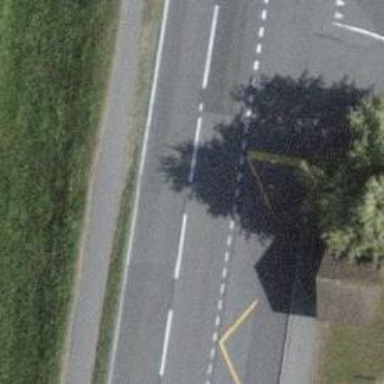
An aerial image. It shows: Bus stop equipped with public transport stop position.